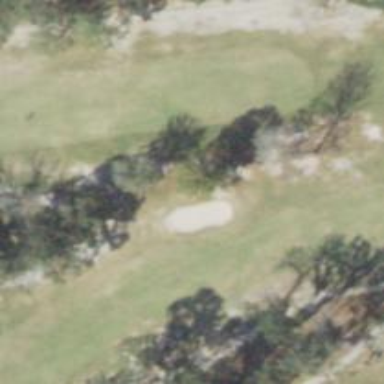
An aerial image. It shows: Golf hole.